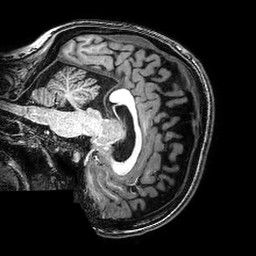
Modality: T1w
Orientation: sagittal
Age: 29
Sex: female
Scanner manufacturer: philips
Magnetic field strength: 3 T
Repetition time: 0.00828 s
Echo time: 0.00381 s